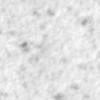
Label: no_change